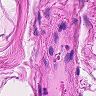
Metastatic tissue present: no